Question: I'm working on a website, but this type of page I have created has a bit of a problem. If you click on the background, you're supposed to go back to another page, but I've got two divs inside a parent div, that are supposed to be blocking this action. This is not the problem.

I want to make the unused space inside the parent div to act exactly like the background. On some other pages, it's the other column that has space left underneath.
I've already tried to make a div use the max width and height in one of the columns, but that makes it so the actual content is pushed off of the page.
I've already tried to make the parent div into a button, like the background, but this action made the whole page a giant button.
Is there a solution for this kind of thing?
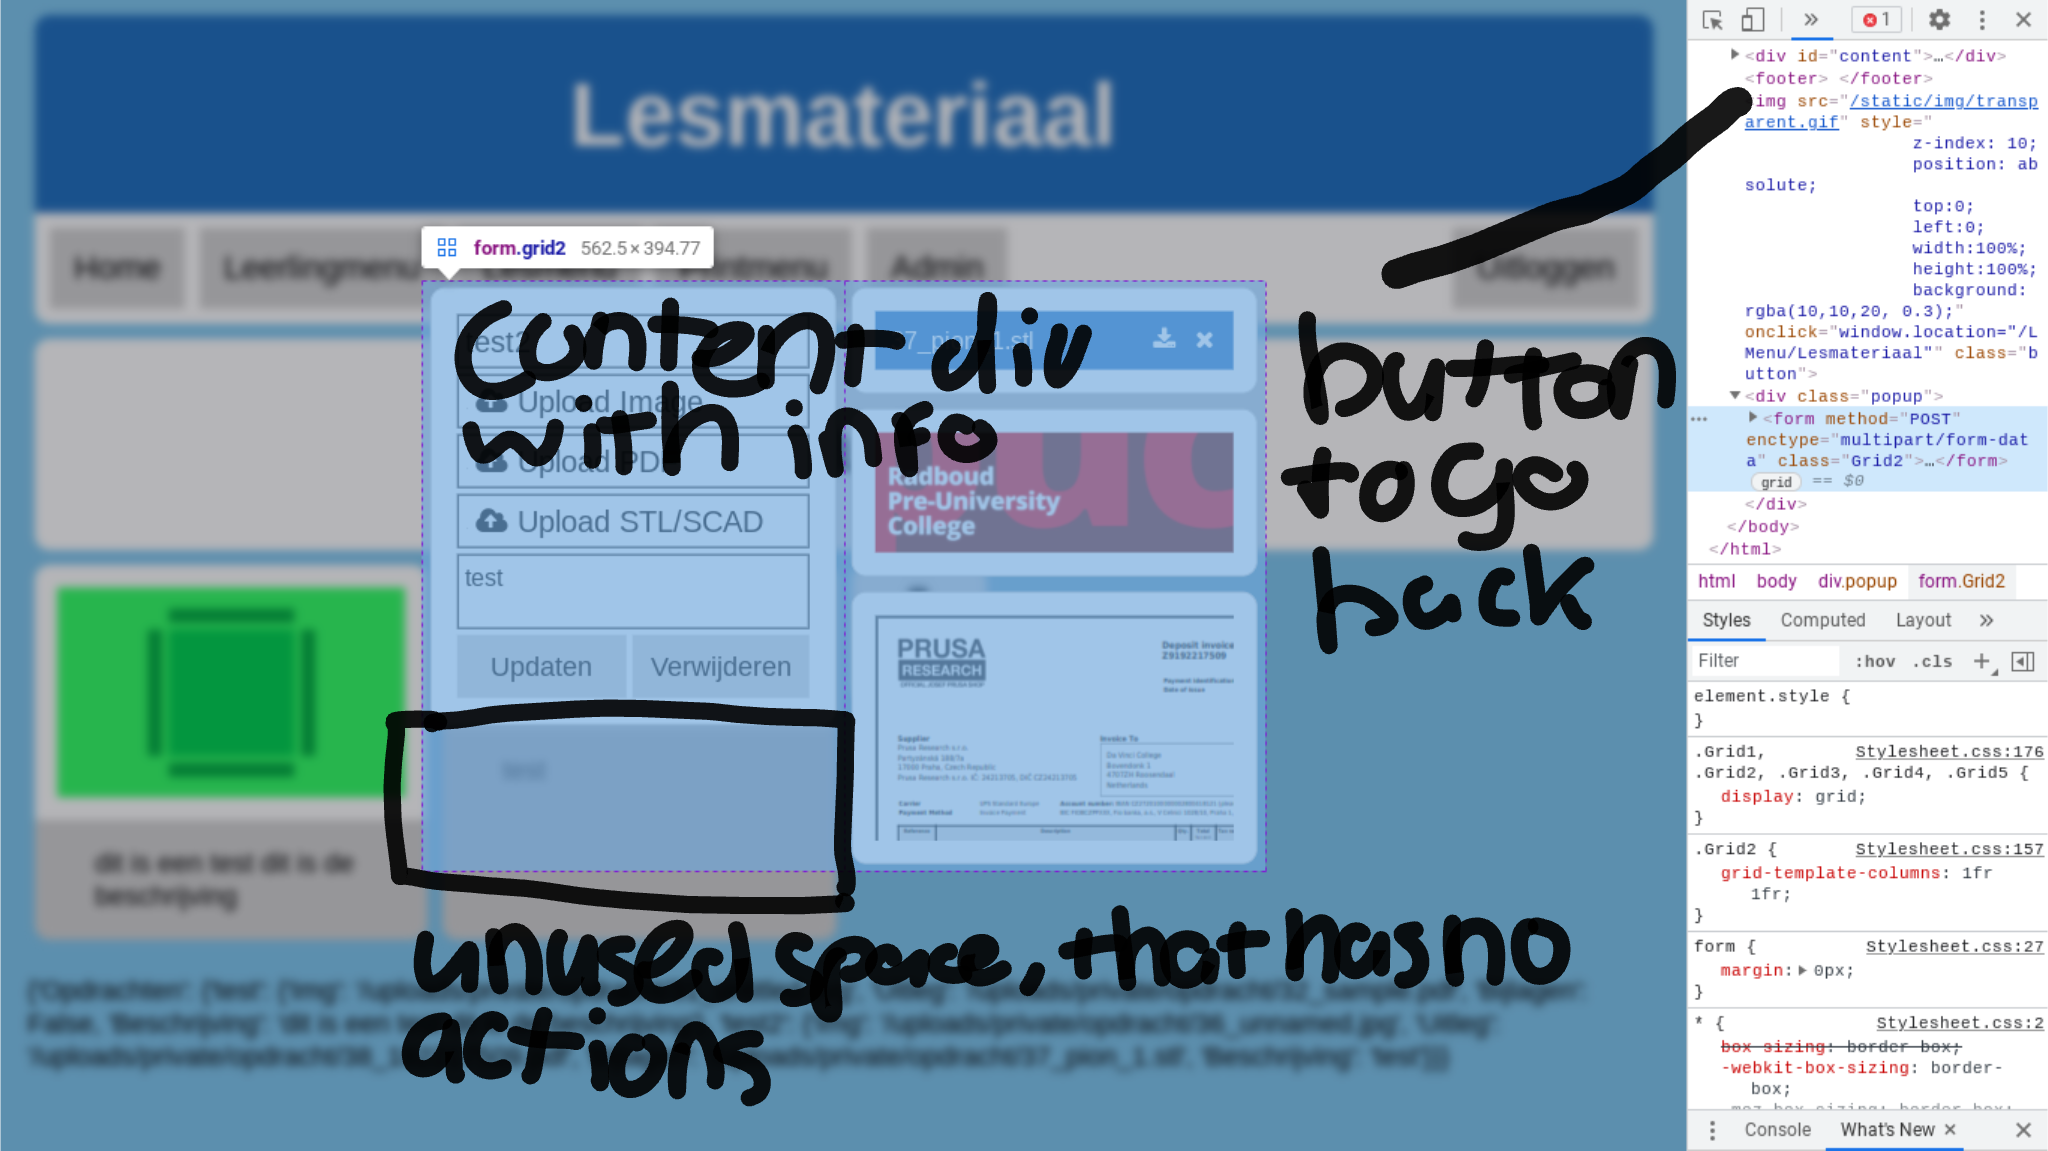
Answer: Look into 'point-events: none' in your styling. This allows you to click directly through an item, and have your click register on the item directly behind it. You will need to set 'pointer-events: auto' for any child elements that shouldn't be clicked through.
You can read more about this here: <URL>